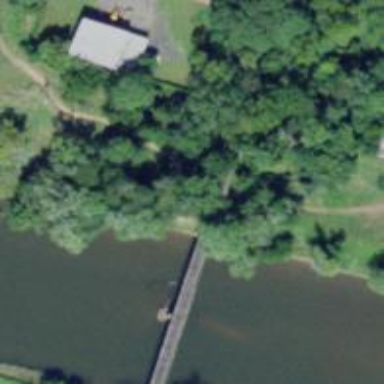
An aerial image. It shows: Disused railway bridge.